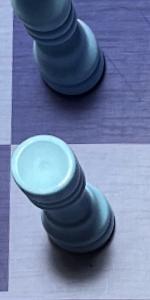
Label: Rook_White